Aerial crown-view tile of a tropical tree (Barro Colorado Island, Panama), acquired 20241112:
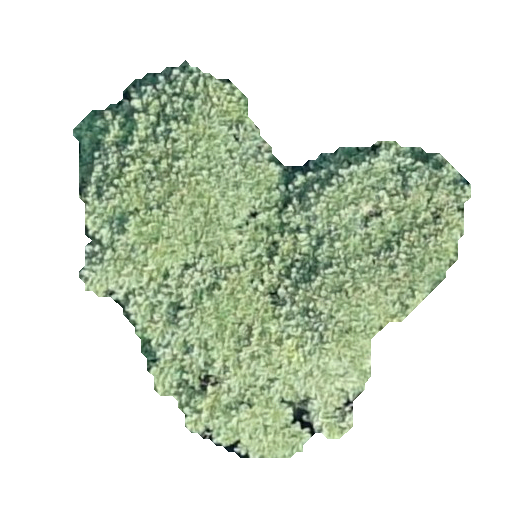
Species: Jacaranda copaia
GBIF accepted scientific name: Jacaranda copaia
Crown area: 150.807 m²